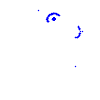
Particle: proton